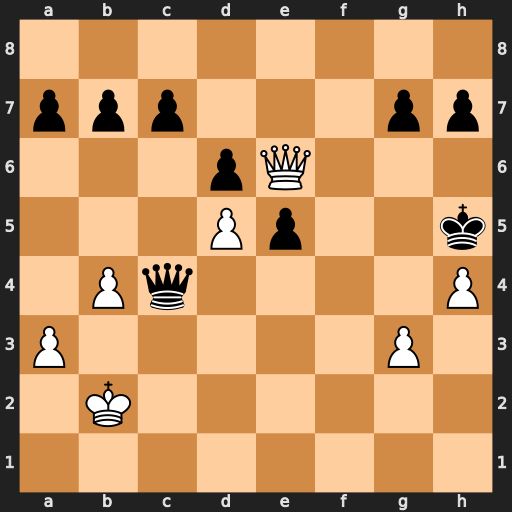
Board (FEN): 8/ppp3pp/3pQ3/3Pp2k/1Pq4P/P5P1/1K6/8
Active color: w
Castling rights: -
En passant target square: -
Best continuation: Qf5+ g5 Qxg5#